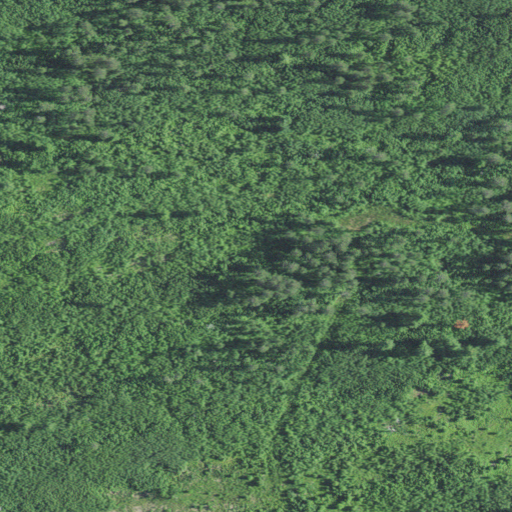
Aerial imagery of island in Wisconsin named Bubar Island containing deciduous forest, mixed forest, woody wetlands, and shrub